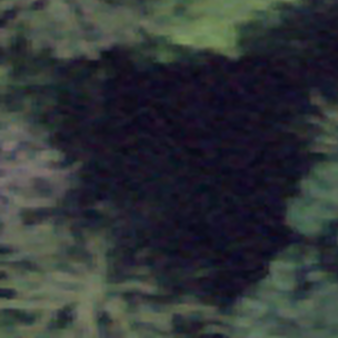
Label: other